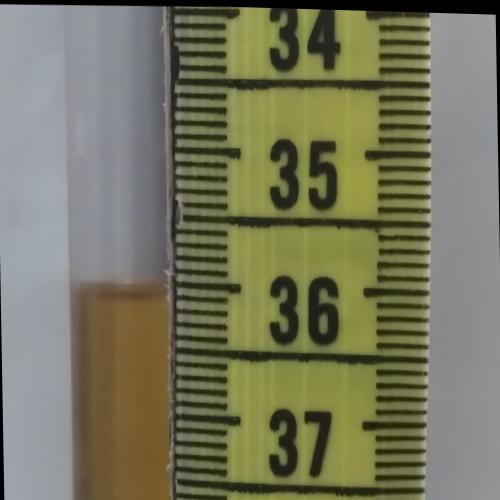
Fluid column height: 36.1 cm